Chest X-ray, AP view. Patient: 58 years old, sex M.
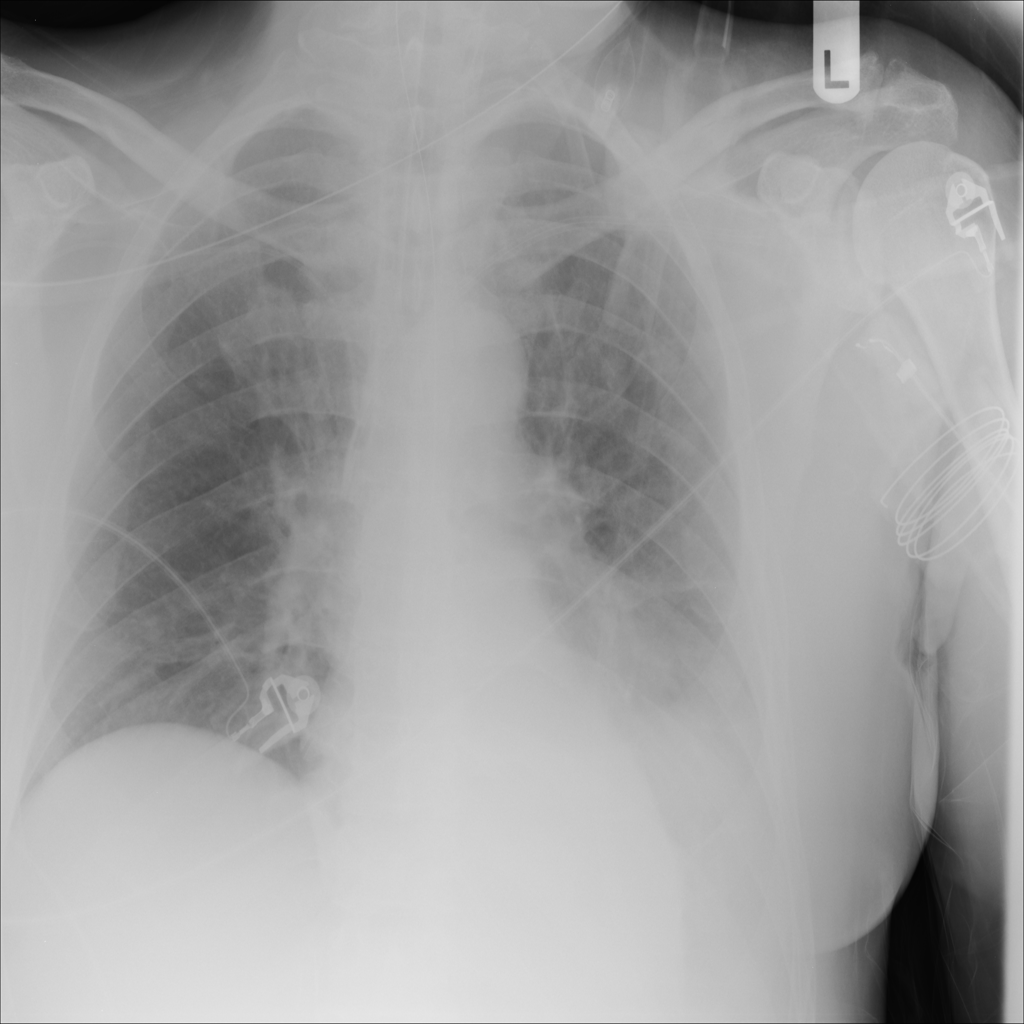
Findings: Atelectasis, Effusion